Question: I am getting a 'System.NullReferenceException' error when I run this program.
It is saying that
> the object reference is not set to an instance of an object
But I pretty sure that that's exactly what I am doing in line 11. Any ideas on how to fix this are very much appreciated.

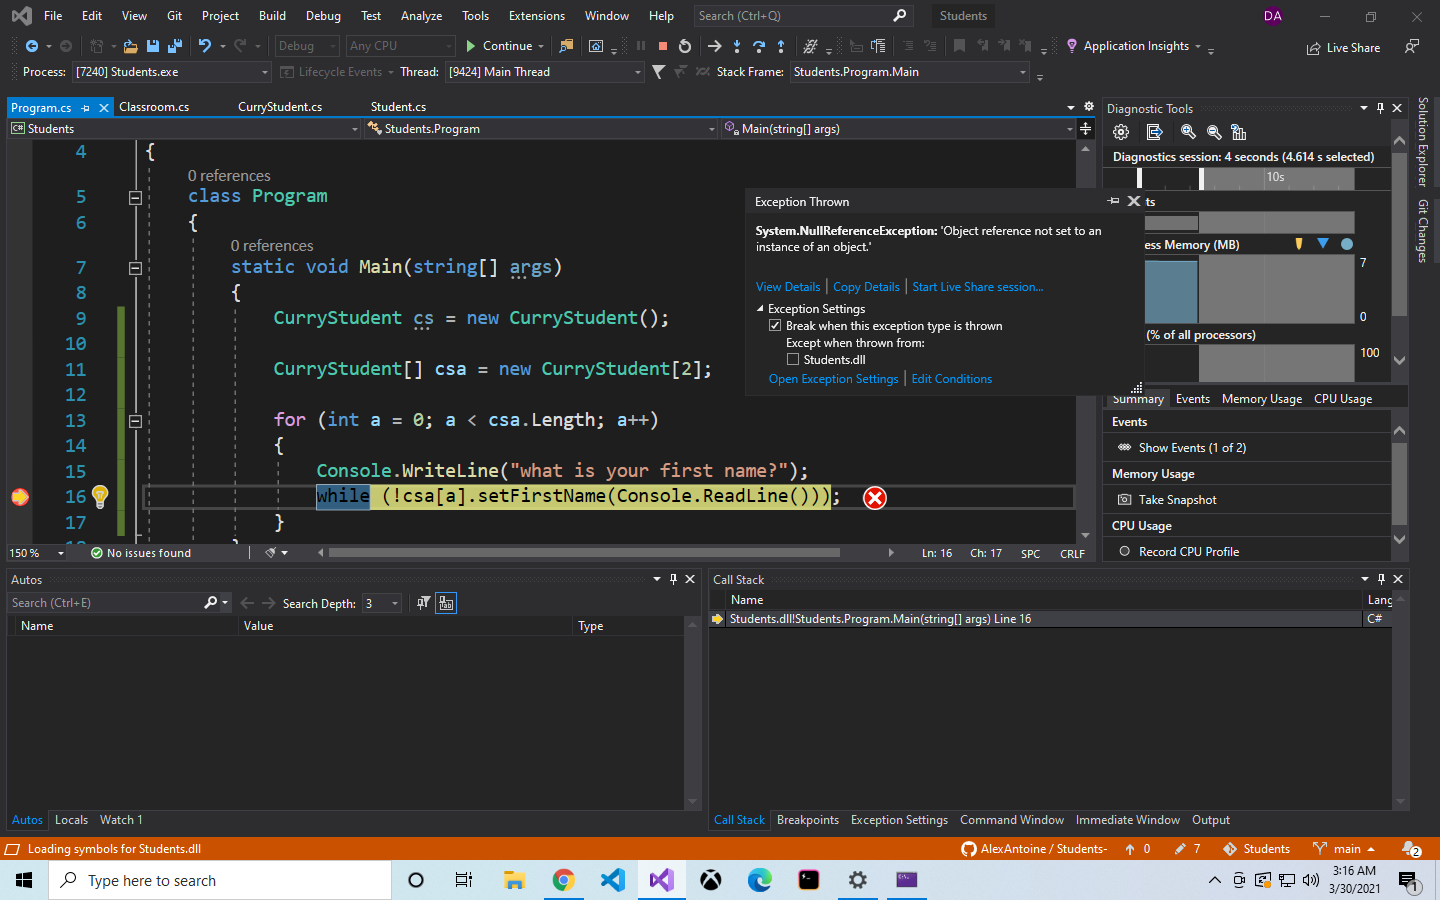
Answer: 'csa' is an array of instances of a user-defined class called 'CurryStudent'. On line number 11 you instantiated the array of 'CurryStudent' class. Here you forgot to fill an array with its elements that are nothing but an instance of 'CurryStudent' class.
You need to instanciate each element of 'csa' array with an instance of class 'CurryStudent'.
Like,
'''
for(int i = 0; i < csa.Length; i++)
csa[i] = new CurryStudent();
'''